Question: I have an simple ordered list inside my template file, which I can't change.
'''
<ul>
<li>1</li>
<li>2</li>
<li>3</li>
<li>4</li>
</ul>
'''
Is there a way to order my content like so: two columns, the last item will always be on the second column.

I tried flex, but I couldn't find a way to break the flow after the third item. Is there a way to do this via CSS or will I have to resort to hacking it with jQuery?
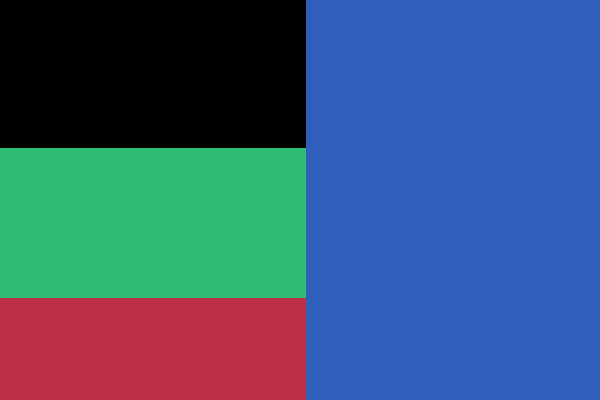
Answer: I hacked away at this for hours and haven't managed to find a suitable solution that didn't involve a fixed height on the container. The closest thing I found was using the 'column-count' property and adding a column break before the last element, which for now only works on Chrome:
'''
ul {
-webkit-column-count: 2;
column-count: 2;
}
li:last-of-type {
-webkit-column-break-before: always;
}
'''
### JSFiddle